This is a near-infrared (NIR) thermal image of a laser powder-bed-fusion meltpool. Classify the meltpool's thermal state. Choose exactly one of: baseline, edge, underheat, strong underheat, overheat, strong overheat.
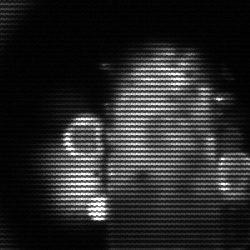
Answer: strong underheat